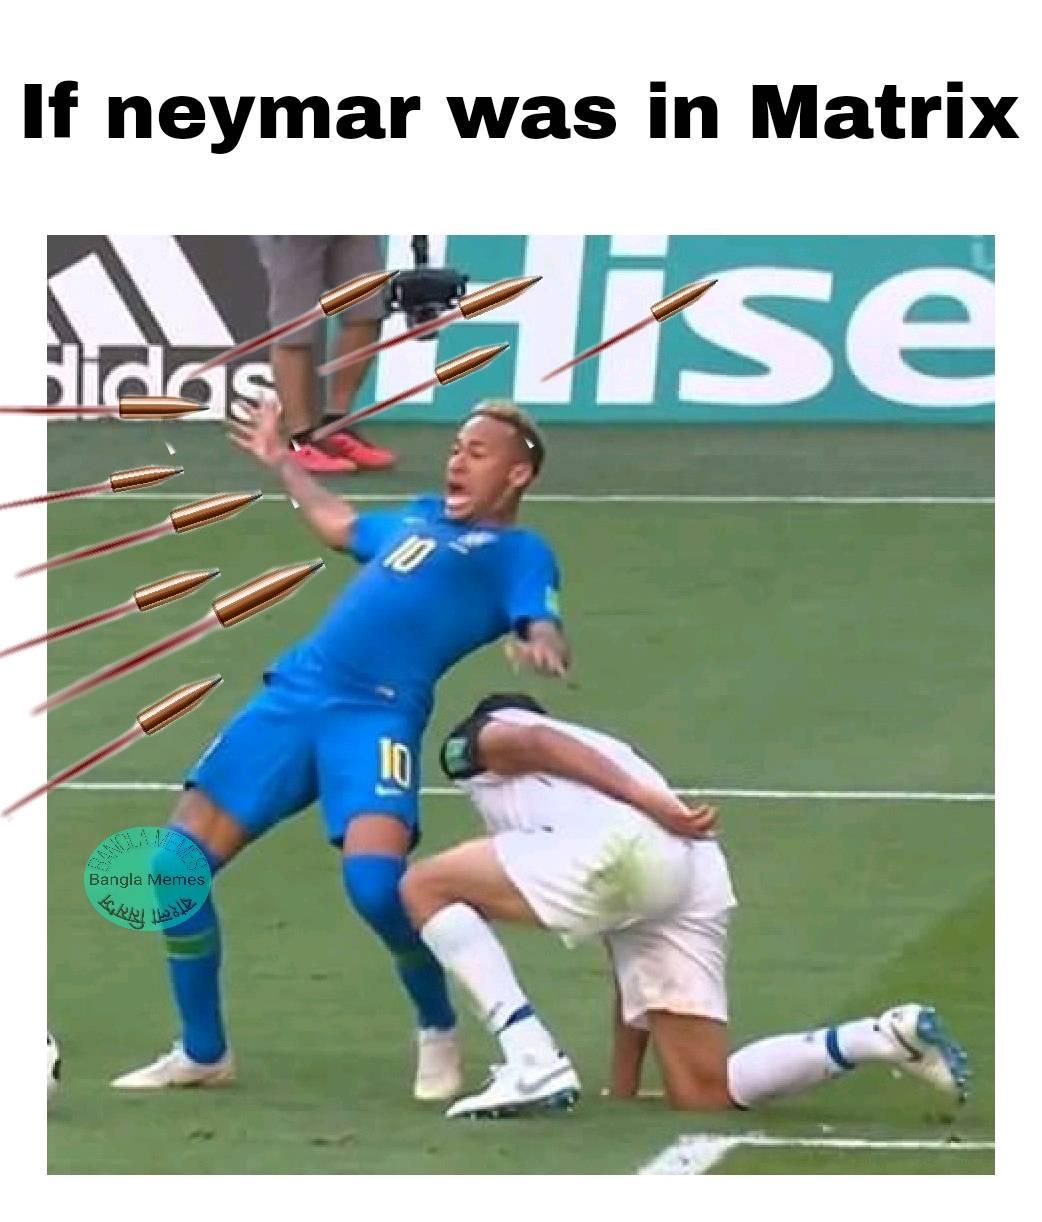
Caption: If neymer was in Matrix
Label: non-hate